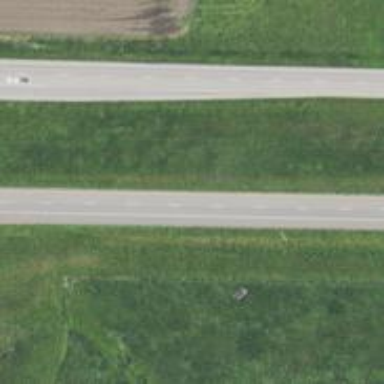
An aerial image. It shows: This image shows trunk highway that functions as expressway.